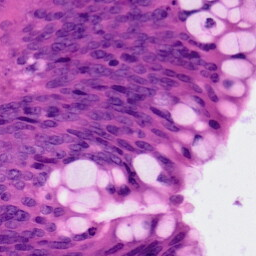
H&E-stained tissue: Colon